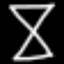
Label: hourglass